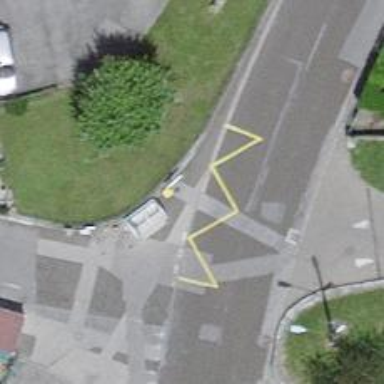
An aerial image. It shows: Post box.